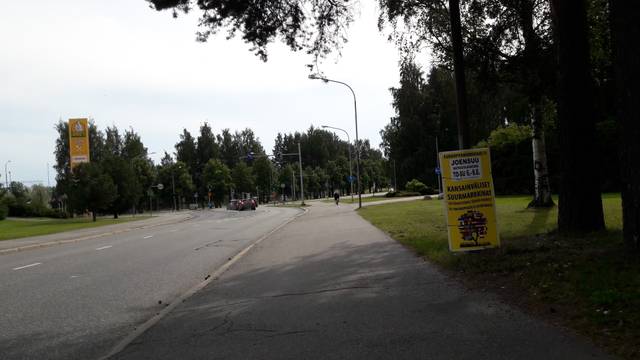
Region: Finland
Coordinates: 62.608, 29.775